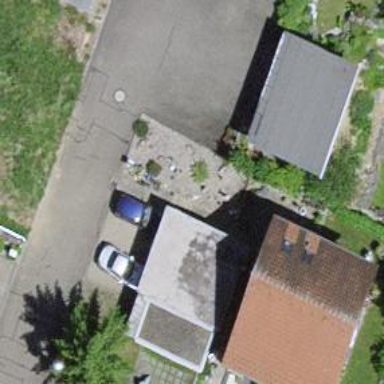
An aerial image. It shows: Group of garages.